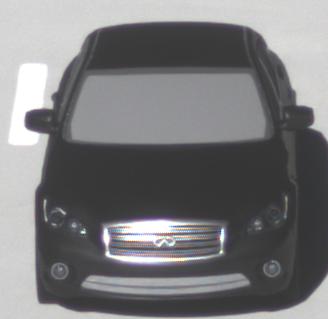
Make: Infiniti
Model: M 37
Detailed model: M (Y51)
Model produced from: 2010/10
Model produced until: 2013/11
Doors: 4
Color: black
Road condition: dry road
Daytime: morning or afternoon
Contrast: high contrast